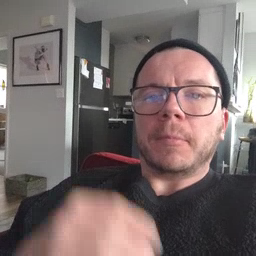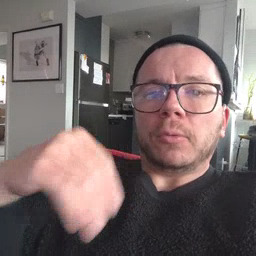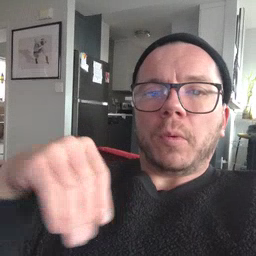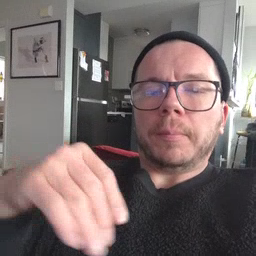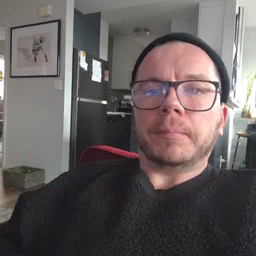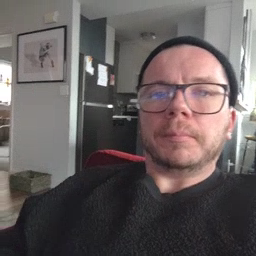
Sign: store